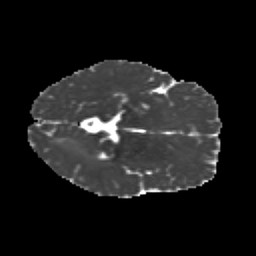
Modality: MD
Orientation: axial
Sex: male
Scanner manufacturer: siemens
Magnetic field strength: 3 T
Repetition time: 5 s
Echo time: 0.071 s